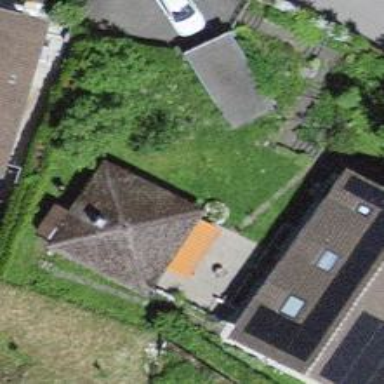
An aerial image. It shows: Shed building.